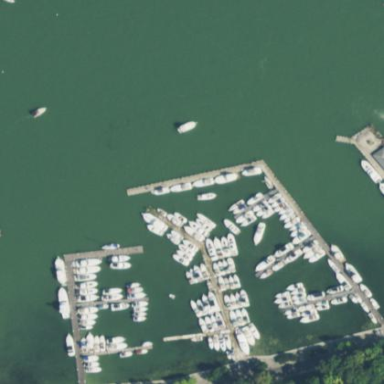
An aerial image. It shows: Marina on the dock by the waterway.